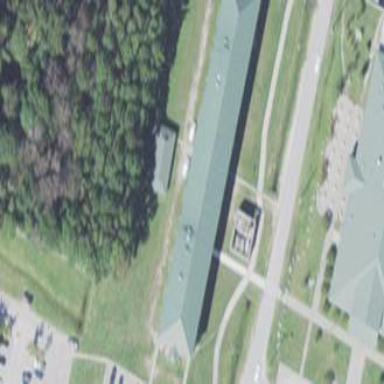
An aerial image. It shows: Military barracks building.